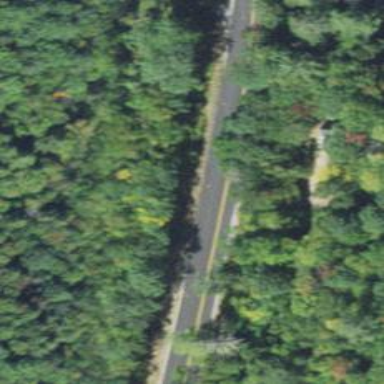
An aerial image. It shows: Secondary road with asphalt surface.